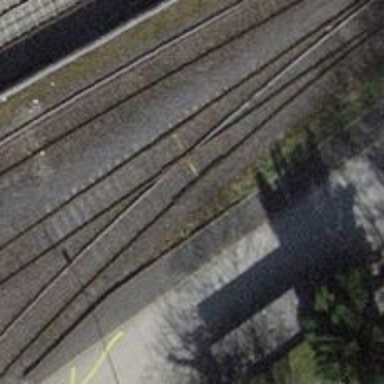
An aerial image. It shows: Single-track spur railway line.